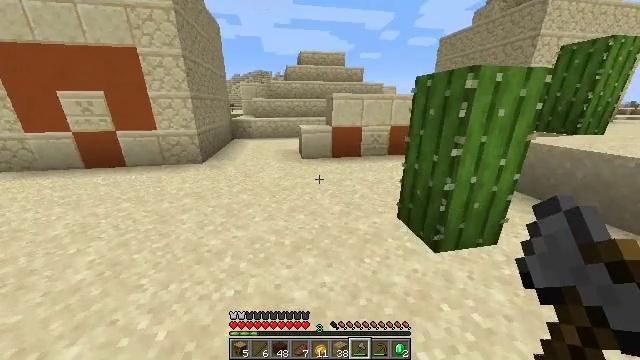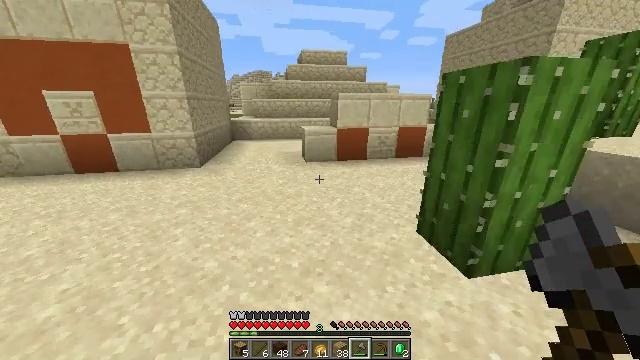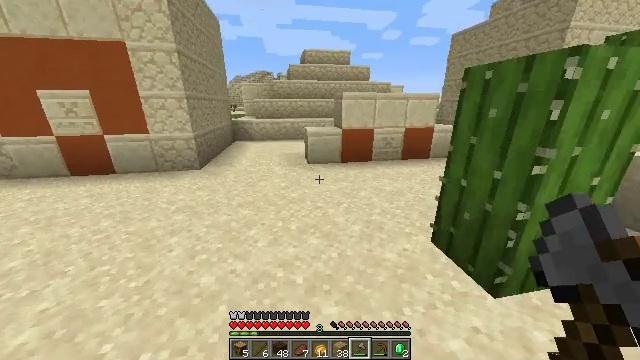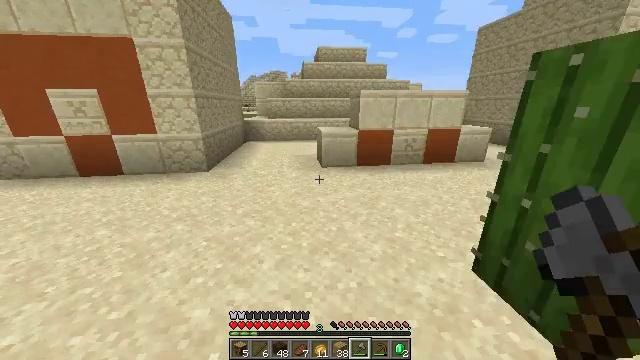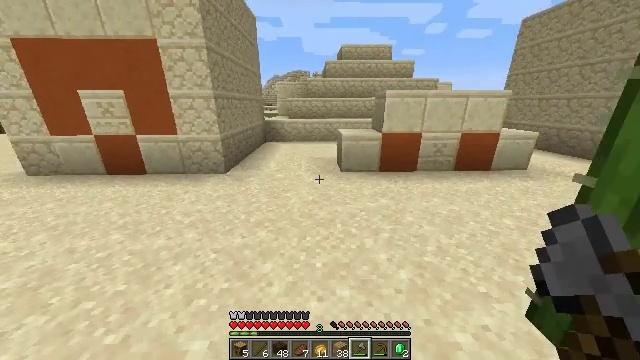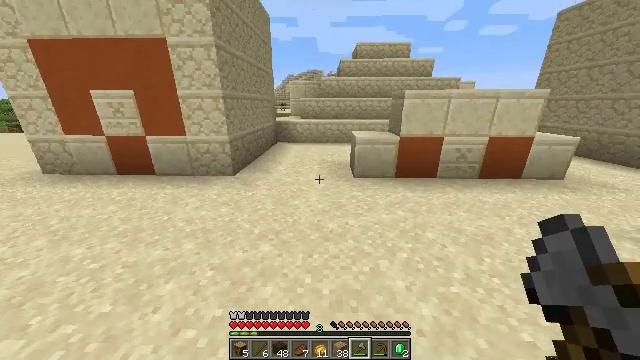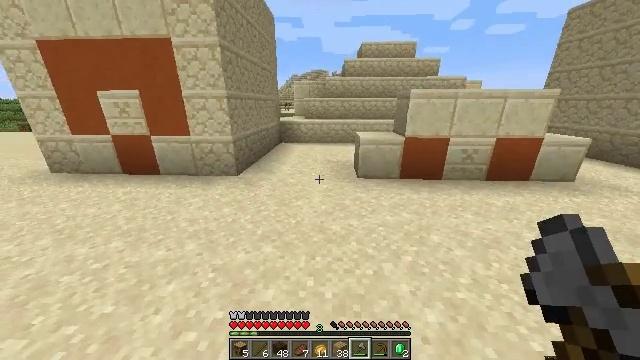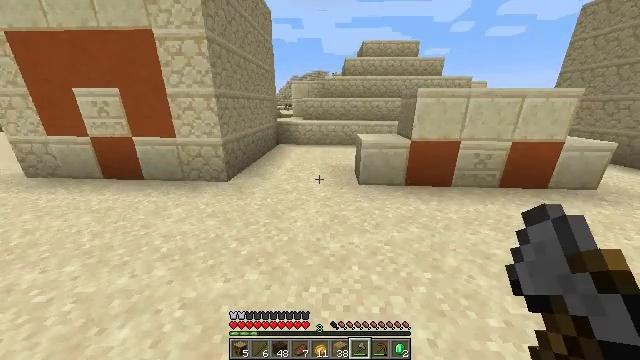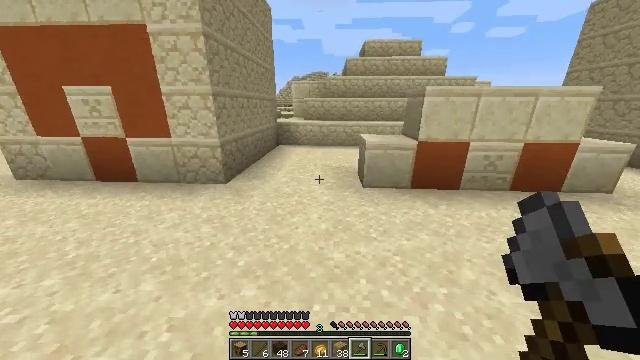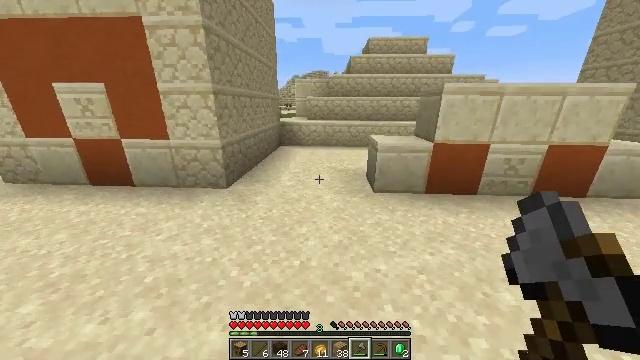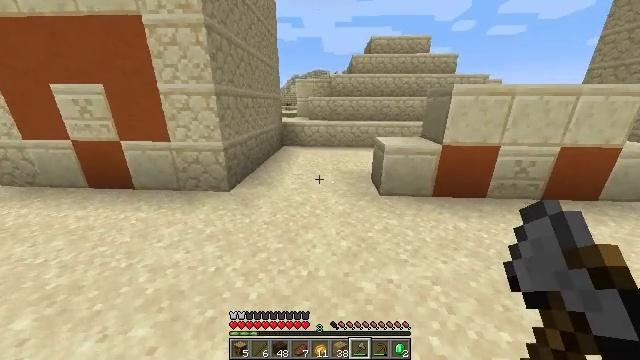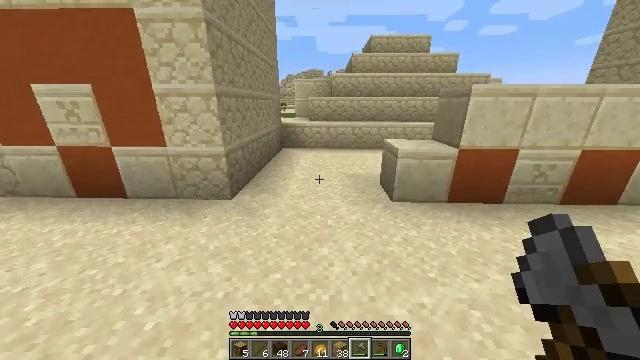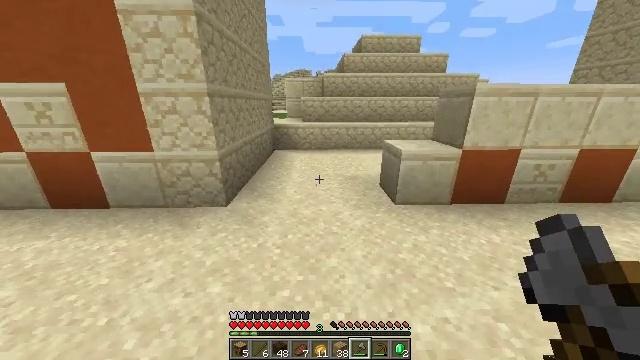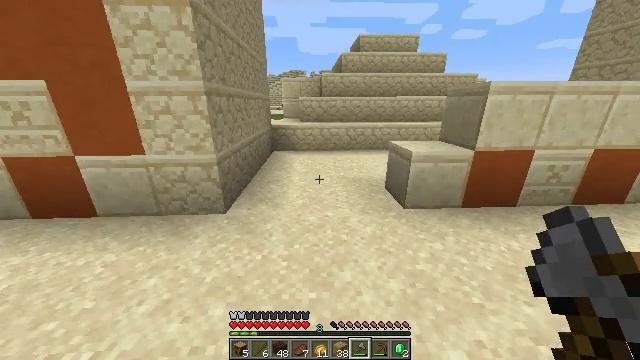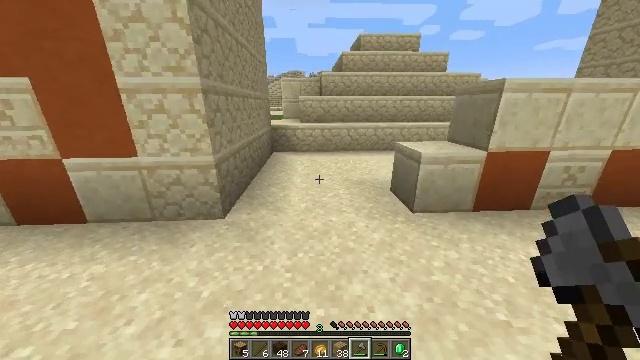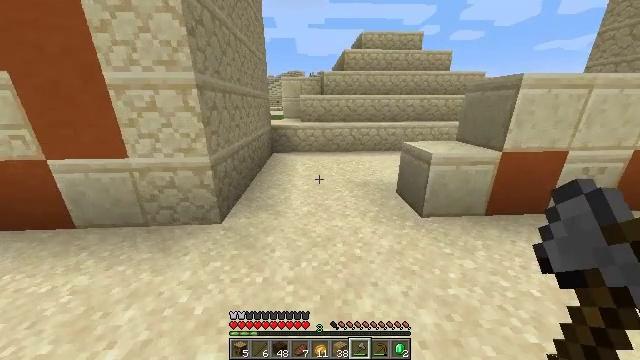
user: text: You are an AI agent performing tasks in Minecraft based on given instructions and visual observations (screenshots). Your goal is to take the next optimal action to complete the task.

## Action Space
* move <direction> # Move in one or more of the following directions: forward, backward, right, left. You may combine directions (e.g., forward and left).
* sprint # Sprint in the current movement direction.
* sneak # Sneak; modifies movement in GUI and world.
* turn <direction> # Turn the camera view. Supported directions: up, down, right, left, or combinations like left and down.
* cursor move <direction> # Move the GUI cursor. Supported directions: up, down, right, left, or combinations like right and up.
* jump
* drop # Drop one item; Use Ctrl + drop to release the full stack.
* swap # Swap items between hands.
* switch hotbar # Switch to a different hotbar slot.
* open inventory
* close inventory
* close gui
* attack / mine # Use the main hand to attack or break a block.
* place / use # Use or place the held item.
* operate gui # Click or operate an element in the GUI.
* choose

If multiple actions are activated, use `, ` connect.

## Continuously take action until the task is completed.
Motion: motion action
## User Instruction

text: Gather sandstone from the desert.
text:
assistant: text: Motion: move forward
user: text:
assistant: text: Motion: move forward
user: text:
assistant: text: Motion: move forward, turn left
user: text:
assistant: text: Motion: move forward, turn left
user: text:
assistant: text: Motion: move forward, turn left
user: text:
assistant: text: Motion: move forward, turn left
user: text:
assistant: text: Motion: move forward
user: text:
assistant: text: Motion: move forward and move left
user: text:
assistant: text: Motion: move forward and move left
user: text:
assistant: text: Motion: move forward and move left
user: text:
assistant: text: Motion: move forward and move left, turn right
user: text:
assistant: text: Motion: move forward and move left, turn right
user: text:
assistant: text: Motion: move forward, turn right
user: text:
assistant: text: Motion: move forward
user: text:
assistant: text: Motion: move forward
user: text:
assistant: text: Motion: move forward, sprint
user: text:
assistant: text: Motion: move forward, sprint
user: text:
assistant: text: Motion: move forward, sprint
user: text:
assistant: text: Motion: move forward
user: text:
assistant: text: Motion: move forward
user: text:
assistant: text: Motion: move forward
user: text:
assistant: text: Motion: move forward
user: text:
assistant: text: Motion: move forward
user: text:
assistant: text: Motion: move forward, sprint, turn up
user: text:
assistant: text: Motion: move forward, sprint, turn up
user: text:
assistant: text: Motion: move forward, sprint, turn left and up
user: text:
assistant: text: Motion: move forward, sprint, turn left and up
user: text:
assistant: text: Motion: move forward, turn left
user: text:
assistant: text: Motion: move forward, turn left
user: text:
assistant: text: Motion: move forward